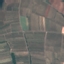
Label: PermanentCrop